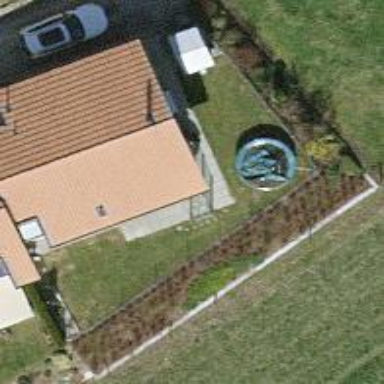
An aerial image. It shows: Garden that is leisure land.